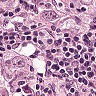
Metastatic tissue present: yes